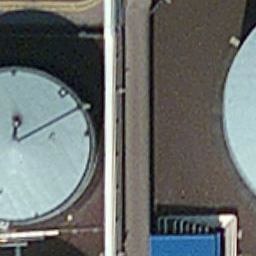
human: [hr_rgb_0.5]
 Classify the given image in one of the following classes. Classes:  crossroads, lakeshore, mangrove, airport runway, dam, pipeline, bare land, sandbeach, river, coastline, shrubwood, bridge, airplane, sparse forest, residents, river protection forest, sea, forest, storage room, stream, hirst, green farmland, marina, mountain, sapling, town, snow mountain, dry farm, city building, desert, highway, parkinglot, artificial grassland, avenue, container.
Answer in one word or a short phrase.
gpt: storage room